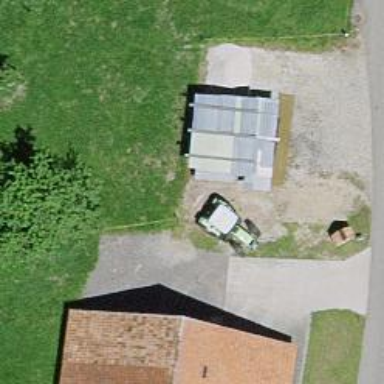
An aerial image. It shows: Farm shop.